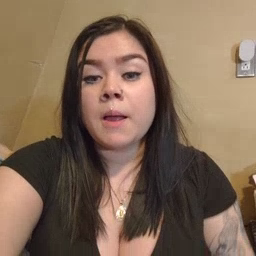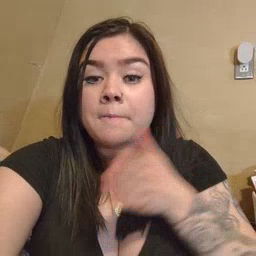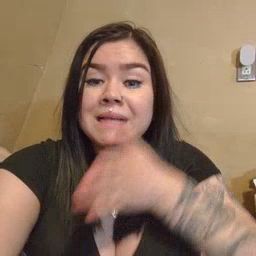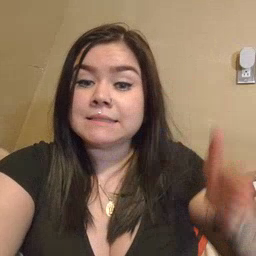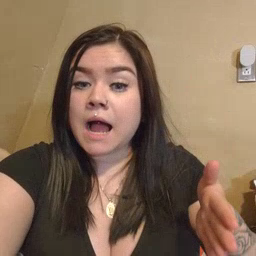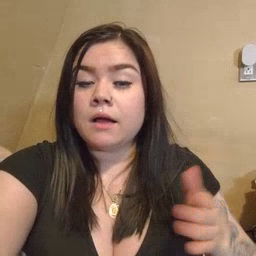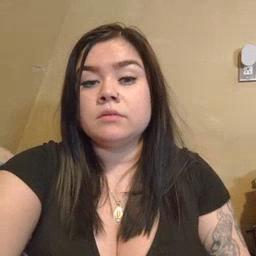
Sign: beside